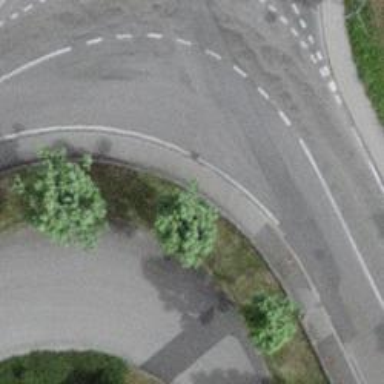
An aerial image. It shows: Sidewalk along the footway.